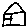
Label: house